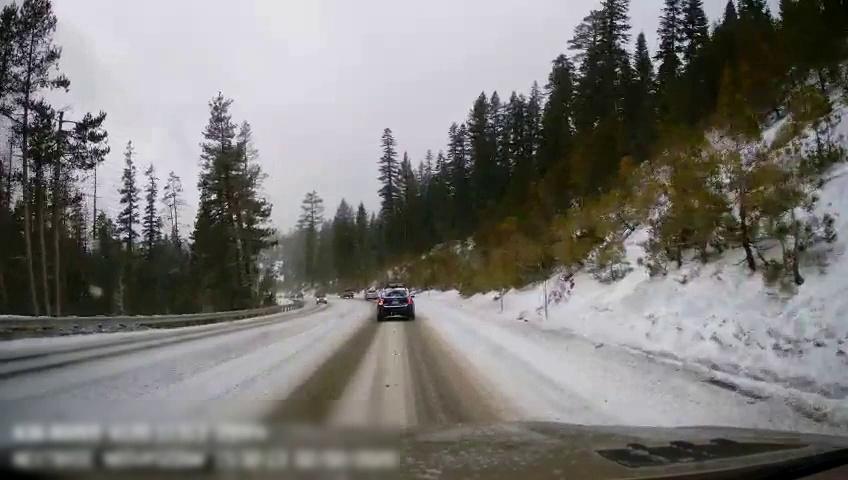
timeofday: Day
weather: Snowy
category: Drivable Space
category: Vehicles | Car
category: Vehicles | Car